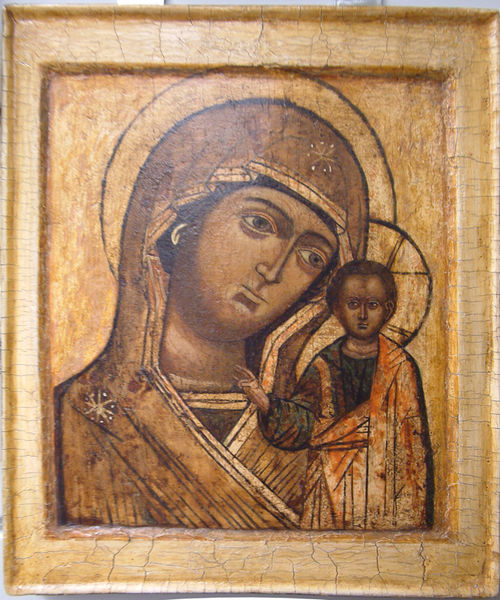
Titel: Icon of the Virgin of Kazan, Icon of the Virgin of Kazan
Standort: Amherst (Massachusetts, USA)
Institution: Mead Art Museum, Amherst College
Schlagwörter: beige, church, oil, religious, black, dress, gold, nose, old, painting, robe, woman, brown, hand, wood, sad, ear, head, orange, sun, child, eyes, stand, frame, shadow, mother, mouth, saint, virgin, small, love, madonna, cloak, mantle, toga, jesus, prayer, style, medieval, religion, eye, lines, finger, christ, figure, lips, stare, baby, paint, christian, maria, mary, blessing, gesture, son, standing, star, temper, russian, heads, big, painted, veil, orthodox, halo, boring, icon, holy, infant, virgin mary, hood, byzantine, early, emotion, halos, marie, naive, tempera, haloes, early art, holy child, tender, goldleaf, aura, reglious, romanisch innig steif erwachsen jesus, stylused, bleief, maria mit kind, 1430, holy], theotokos, venerate, immacolate, aurea